Question: I need this result this table.
This is 3 column and I want 3 results with nested node.
Really I want each node with self and parent like result
'''
ID/ Number/SelfRef
21092 100 NULL
21093 50 NULL
21094 30 21093
21095 20 21093
21096 -30 21093
21097 5 21095
21098 15 21095
21099 -5 21095
'''
'''
21097 5 21097
21097 5 21095
21097 5 21093
'''

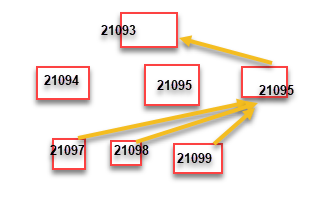
Answer: This worked for me
'''
;WITH
cte1 AS
( -- Recursively build the relationship tree
SELECT SelfRef
, ID
, AscendentLevel = 1
FROM [Kharid].[IdentityGharardadKalaTedad]
UNION ALL
SELECT t.SelfRef
, cte1.ID
, AscendentLevel = cte1.AscendentLevel + 1
FROM cte1
INNER JOIN [Kharid].[IdentityGharardadKalaTedad] t ON t.ID = cte1.SelfRef
),
cte2 AS
( -- Now find the ultimate parent
SELECT SelfRef
, ID
, rn = ROW_NUMBER() OVER (PARTITION BY ID ORDER BY AscendentLevel DESC)
FROM cte1
)
SELECT *
FROM cte2
Order by id
'''